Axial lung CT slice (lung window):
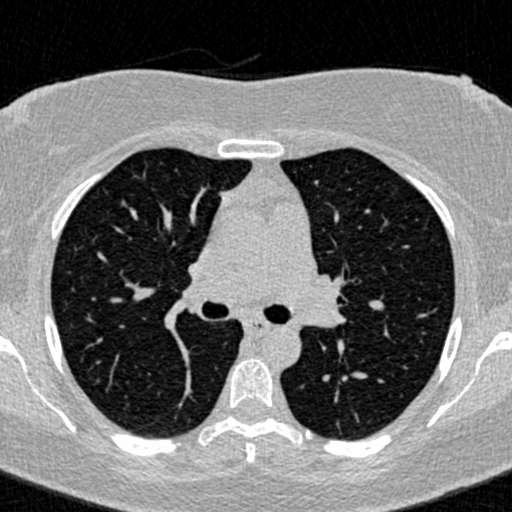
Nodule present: no